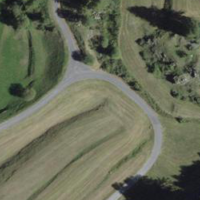
EUNIS habitat code: 24
Species observed at this site:
Silene dioica
Prunus padus